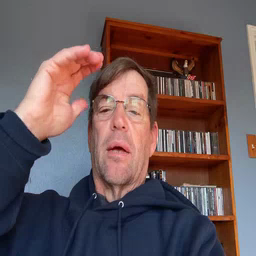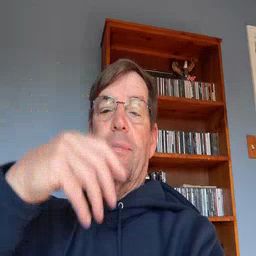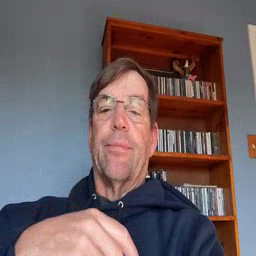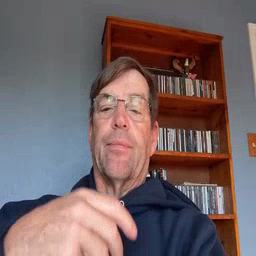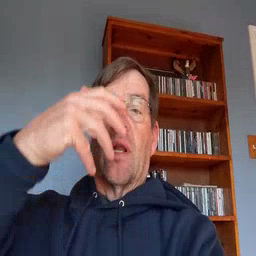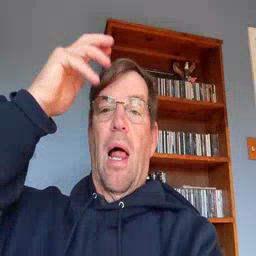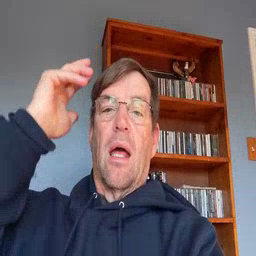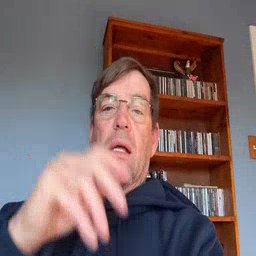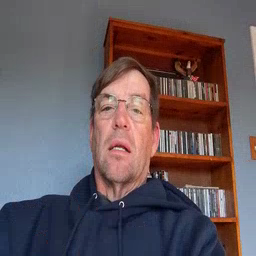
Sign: lion